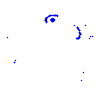
Particle: kaon